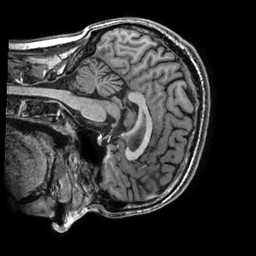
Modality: T1w
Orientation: sagittal
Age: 27
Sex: male
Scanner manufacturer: ge
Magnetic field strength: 3 T
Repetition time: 0.008768 s
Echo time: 0.003796 s